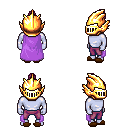
a pixel art fantasy rpg character, male body template, dark elf, purple skin, lavender cape, magenta pants, pink short topknot hairstyle, gold helm, brown slippers, four views (front, back, left, right), 2x2 character sprite sheet, small pixel art, hard edges, no anti-aliasing